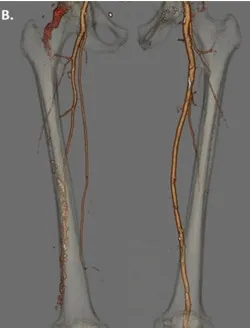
Computed tomography (CT) reconstructions demonstrating a right-sided persistent sciatic artery aneurysm. B) The right PSA courses inferiorly along the entire right thigh.
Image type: radiology (ct)